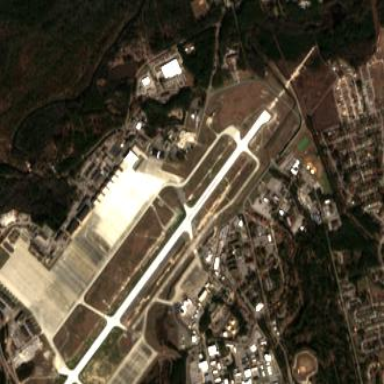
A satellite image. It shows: Apron at the airport.